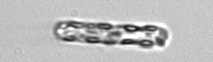
Label: Dactyliosolen_fragilissimus